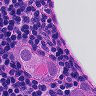
Metastatic tissue present: yes